Interaction volume radius: 5 \u00c5
Interaction volume height: 25 \u00c5
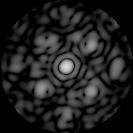
Disorder parameter: 0.5092